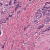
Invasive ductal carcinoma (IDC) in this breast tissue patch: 1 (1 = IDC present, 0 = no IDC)